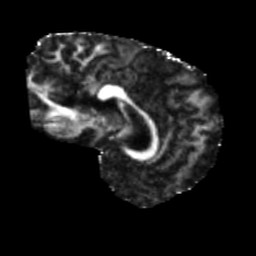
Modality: FA
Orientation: sagittal
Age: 44
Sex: female
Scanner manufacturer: siemens
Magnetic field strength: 3 T
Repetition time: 5.47 s
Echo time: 0.0854 s